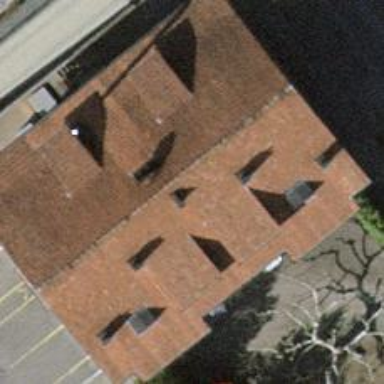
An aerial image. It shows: Restaurant.